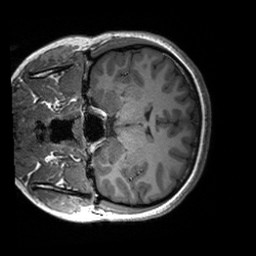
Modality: T1w
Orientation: coronal
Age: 19
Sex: female
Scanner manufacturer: siemens
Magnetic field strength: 3 T
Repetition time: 2.3 s
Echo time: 0.00227 s